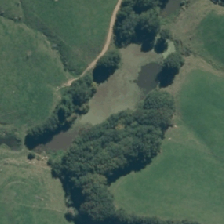
Land cover: herbaceous_freshwater_vege